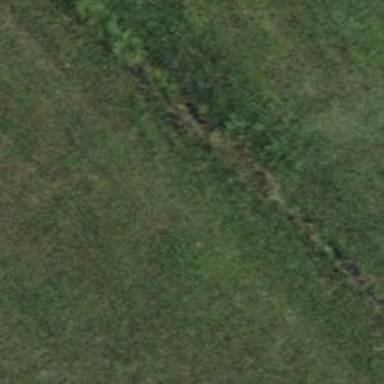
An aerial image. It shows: Ditch in the surroundings.